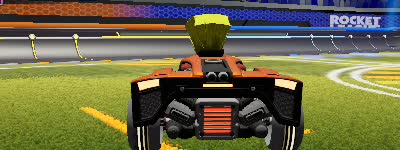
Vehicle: breakout